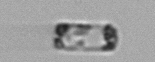
Label: Dactyliosolen_fragilissimus